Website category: game
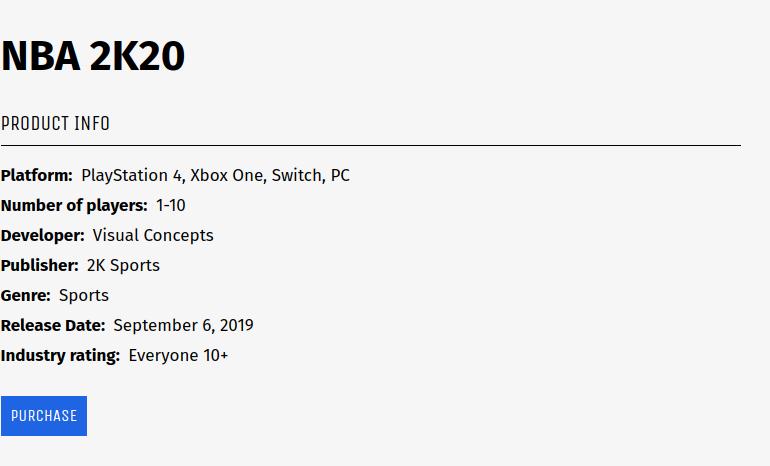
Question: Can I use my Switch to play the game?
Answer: yes

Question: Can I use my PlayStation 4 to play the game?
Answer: yes

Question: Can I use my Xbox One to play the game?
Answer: yes

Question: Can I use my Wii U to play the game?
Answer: no

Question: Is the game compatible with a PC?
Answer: yes

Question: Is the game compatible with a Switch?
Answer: yes

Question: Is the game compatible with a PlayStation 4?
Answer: yes

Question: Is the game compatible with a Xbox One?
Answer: yes

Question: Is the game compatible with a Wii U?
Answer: no